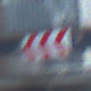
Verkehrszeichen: RichtungstafelnInKurvenGrossRechts
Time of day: MorningAfternoon
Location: Outdoor (Urban)
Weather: PartlyCloudy
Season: NotSpecified
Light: Natural